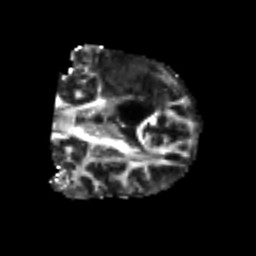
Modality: FA
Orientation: coronal
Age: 50
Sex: male
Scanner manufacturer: siemens
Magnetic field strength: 3 T
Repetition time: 4.987 s
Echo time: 0.0792 s